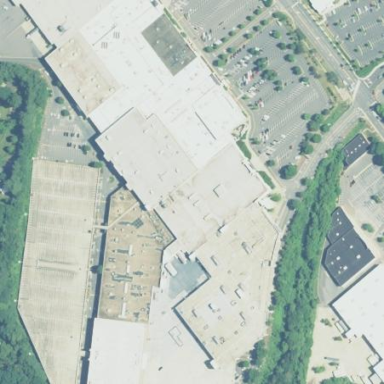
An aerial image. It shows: Mall building.